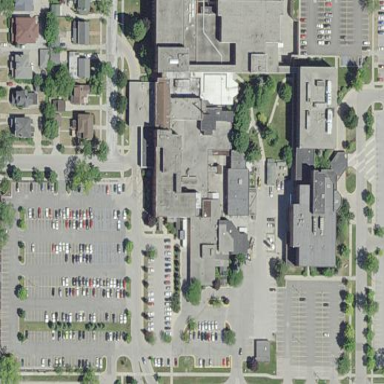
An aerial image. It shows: Hospital building.